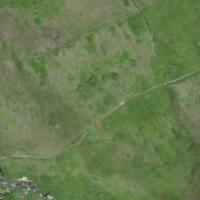
EUNIS habitat code: 26
Species observed at this site:
Arnica montana